Question: I've created 'QListWidget':
'''
QListWidget *list = new QListWidget();
list->addItem("Item 1");
list->addItem("Item 2");
list->addItem("Item 3");
'''
Then i've applied my stylesheet:
'''
QListWidget::item {
padding: 5px;
}
QListWidget::item:selected {
background: qlineargradient(spread:pad, x1:0, y1:0, x2:0, y2:1, stop:0 #369, stop:1 #147);
color: white;
}
'''
But 'padding' not working in the left side. So i have that:

So, can i create left padding on QSS, not on C++?
P.S. I tried to write 'padding-left: 5px', it is not working too.
P.P.S. In 'QListWidget::item:selected' that padding is working.
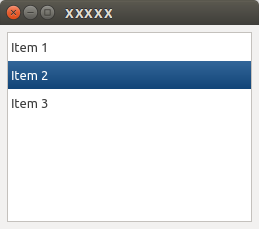
Answer: Try
'''
/* Works for both QListView and QListWidget */
QListView::item {
/* Won't work without borders set */
border: 0px;
padding-left: 10px;
}
/* For icon only */
QListView::icon {
left: 10px;
}
/* For text only */
QListView::text {
left: 10px;
}
'''
Unfortunately I don't have an answer to the question but ... it works when you do set them.